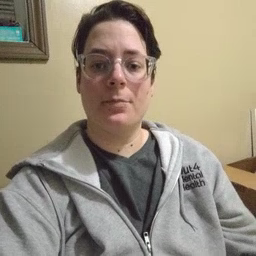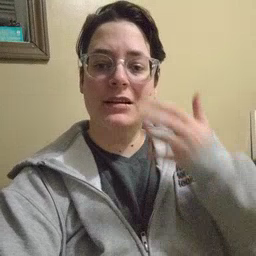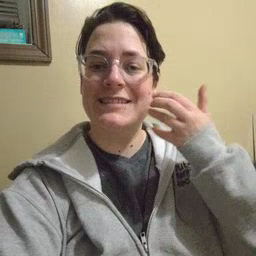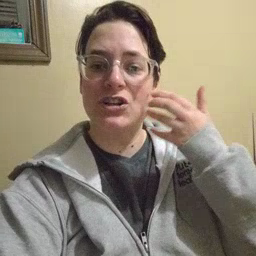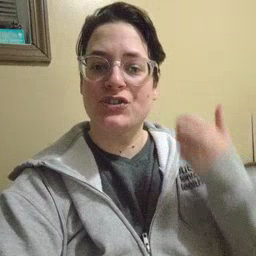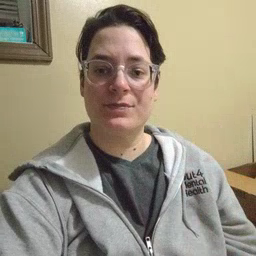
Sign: tiger